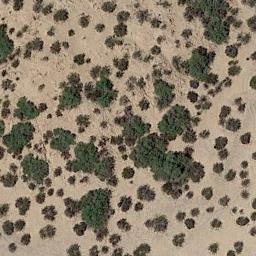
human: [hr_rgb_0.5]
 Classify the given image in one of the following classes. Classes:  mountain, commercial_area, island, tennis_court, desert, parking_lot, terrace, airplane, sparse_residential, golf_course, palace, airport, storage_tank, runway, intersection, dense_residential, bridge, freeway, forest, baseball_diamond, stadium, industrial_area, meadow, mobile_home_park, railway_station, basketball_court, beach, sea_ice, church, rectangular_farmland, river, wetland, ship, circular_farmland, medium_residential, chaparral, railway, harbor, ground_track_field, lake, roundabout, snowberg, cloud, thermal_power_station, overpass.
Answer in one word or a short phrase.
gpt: chaparral